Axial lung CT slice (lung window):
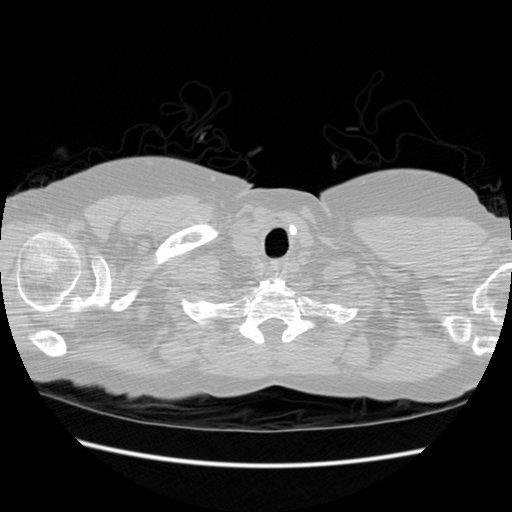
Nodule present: no